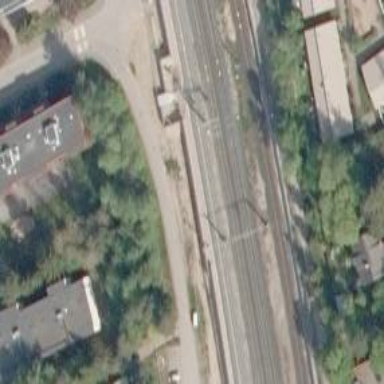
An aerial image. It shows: Railway with continuous electrified contact lines.